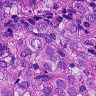
Metastatic tissue present: yes